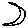
Label: moon